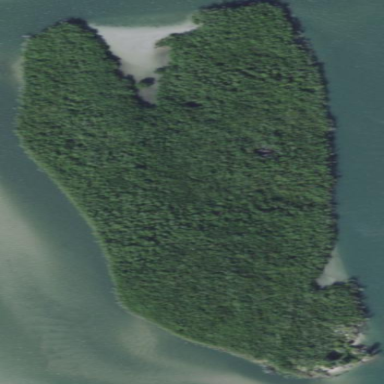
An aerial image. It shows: Coastline with mangrove wetlands.